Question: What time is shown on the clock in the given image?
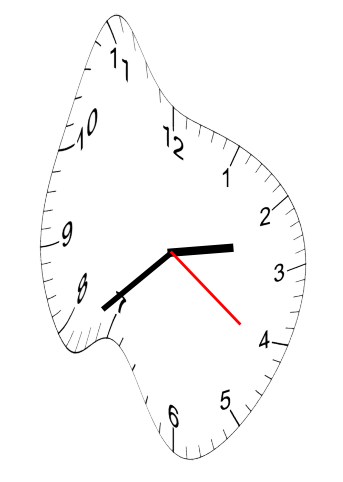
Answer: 02:38:21